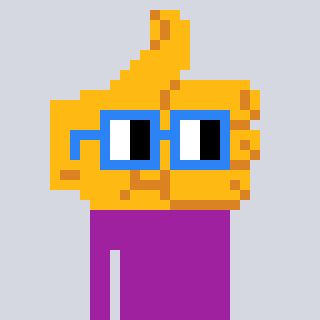
a pixel art character with square blue glasses, a thumbsup-shaped head and a magenta-colored body on a cool background